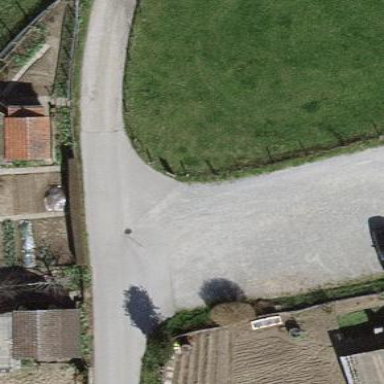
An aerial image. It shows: Parking area with fine gravel surface.